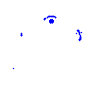
Particle: electron